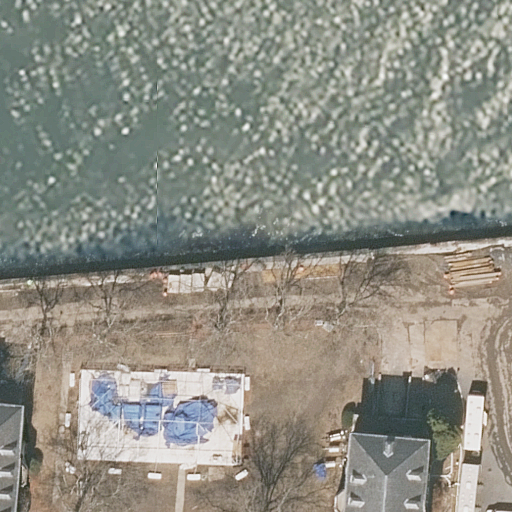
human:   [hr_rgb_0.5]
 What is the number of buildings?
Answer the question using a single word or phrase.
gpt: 2

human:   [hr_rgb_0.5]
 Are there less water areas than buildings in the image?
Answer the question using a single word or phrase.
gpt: yes

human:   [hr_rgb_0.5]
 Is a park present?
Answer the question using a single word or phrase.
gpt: yes

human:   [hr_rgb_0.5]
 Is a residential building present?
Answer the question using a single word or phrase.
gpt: yes

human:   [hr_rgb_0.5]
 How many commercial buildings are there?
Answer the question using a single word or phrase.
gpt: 0

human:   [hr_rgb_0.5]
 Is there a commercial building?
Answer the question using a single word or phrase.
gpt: no

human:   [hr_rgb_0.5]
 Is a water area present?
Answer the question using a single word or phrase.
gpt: yes

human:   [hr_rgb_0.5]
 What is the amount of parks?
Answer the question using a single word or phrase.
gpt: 1

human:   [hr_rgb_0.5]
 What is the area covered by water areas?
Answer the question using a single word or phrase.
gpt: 5208m2

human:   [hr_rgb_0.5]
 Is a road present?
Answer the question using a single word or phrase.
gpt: yes

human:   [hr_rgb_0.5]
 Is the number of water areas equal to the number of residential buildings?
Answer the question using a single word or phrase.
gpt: no

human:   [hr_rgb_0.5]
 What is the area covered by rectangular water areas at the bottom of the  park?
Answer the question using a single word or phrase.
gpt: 0m2

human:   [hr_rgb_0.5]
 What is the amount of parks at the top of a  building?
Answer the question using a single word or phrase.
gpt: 0

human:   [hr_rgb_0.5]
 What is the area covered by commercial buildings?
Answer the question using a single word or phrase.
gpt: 0m2

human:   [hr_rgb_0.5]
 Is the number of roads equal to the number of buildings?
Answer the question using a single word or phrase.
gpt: no

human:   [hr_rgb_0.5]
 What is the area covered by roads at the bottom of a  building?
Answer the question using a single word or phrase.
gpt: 0m2

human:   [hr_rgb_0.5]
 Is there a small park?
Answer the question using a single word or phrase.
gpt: no

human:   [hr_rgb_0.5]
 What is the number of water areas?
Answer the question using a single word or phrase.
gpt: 1

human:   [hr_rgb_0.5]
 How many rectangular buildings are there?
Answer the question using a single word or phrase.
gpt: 2

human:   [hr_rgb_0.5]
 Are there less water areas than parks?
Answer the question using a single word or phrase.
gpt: no

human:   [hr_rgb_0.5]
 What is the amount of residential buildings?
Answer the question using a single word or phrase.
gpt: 2

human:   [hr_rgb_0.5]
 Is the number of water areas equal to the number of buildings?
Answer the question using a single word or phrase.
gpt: no

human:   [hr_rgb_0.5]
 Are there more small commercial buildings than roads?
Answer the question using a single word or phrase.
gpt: no

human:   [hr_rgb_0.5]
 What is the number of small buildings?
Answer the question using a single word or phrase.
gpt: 0

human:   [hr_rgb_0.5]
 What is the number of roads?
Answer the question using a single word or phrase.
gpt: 1

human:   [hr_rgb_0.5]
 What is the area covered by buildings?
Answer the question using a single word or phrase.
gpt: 567m2

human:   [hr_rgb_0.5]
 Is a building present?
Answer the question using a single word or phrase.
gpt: yes

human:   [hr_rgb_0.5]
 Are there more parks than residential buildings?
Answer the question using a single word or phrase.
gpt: no

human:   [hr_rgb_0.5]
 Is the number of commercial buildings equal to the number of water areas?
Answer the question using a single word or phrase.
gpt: no

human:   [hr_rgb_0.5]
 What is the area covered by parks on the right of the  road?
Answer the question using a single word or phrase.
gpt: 0m2

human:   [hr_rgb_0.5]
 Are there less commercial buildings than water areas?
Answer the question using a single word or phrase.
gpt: yes

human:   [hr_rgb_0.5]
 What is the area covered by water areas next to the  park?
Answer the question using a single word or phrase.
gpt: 5208m2

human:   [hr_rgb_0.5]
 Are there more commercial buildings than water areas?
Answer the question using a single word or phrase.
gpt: no

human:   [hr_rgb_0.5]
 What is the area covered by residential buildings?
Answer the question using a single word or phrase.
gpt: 567m2

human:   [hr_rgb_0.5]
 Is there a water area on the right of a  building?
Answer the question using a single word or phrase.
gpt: yes

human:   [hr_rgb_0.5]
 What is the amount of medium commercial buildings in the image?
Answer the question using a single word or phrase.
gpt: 0

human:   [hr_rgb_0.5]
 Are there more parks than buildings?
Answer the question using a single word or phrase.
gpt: no

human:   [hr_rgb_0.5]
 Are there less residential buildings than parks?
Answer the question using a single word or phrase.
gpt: no

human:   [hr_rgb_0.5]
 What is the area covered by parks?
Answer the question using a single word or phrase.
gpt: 7693m2

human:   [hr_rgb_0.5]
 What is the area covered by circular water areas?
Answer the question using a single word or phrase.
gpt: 0m2

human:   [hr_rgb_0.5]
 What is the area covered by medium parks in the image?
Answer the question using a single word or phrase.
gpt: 0m2

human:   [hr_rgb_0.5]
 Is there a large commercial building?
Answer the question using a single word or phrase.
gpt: no

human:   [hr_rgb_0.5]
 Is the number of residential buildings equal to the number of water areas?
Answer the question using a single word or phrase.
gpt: no

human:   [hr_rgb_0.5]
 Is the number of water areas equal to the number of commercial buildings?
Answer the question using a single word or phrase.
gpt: no

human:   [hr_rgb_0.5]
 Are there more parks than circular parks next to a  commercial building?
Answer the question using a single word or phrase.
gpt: yes

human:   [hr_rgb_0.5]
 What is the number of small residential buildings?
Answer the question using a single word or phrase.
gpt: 0

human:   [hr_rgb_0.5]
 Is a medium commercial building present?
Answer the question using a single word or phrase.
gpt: no

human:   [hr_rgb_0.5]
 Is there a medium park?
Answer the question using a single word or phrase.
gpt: no

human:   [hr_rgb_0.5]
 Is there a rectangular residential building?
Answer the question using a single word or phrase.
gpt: yes

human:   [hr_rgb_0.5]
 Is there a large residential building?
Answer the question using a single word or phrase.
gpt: no

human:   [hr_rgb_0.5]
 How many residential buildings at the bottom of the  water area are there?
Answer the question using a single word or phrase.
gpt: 2

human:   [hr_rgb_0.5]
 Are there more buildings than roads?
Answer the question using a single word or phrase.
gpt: yes

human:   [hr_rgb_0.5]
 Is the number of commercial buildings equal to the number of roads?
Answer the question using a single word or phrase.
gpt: no

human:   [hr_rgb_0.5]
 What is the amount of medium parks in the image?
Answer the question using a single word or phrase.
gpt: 0

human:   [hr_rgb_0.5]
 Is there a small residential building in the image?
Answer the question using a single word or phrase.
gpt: no

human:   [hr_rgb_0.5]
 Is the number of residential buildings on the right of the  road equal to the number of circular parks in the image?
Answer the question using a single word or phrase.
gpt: no

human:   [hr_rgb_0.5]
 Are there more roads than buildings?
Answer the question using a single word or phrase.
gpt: no

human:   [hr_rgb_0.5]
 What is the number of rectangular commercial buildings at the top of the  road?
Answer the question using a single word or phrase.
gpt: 0

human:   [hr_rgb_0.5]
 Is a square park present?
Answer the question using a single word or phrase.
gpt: no

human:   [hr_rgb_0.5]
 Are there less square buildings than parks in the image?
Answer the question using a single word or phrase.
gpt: yes

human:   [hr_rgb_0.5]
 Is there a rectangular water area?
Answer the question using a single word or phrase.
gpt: yes

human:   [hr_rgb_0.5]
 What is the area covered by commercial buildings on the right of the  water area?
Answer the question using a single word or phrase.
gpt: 0m2

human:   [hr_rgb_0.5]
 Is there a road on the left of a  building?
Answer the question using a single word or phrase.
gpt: no

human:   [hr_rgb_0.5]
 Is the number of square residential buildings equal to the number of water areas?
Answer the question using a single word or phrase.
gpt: no